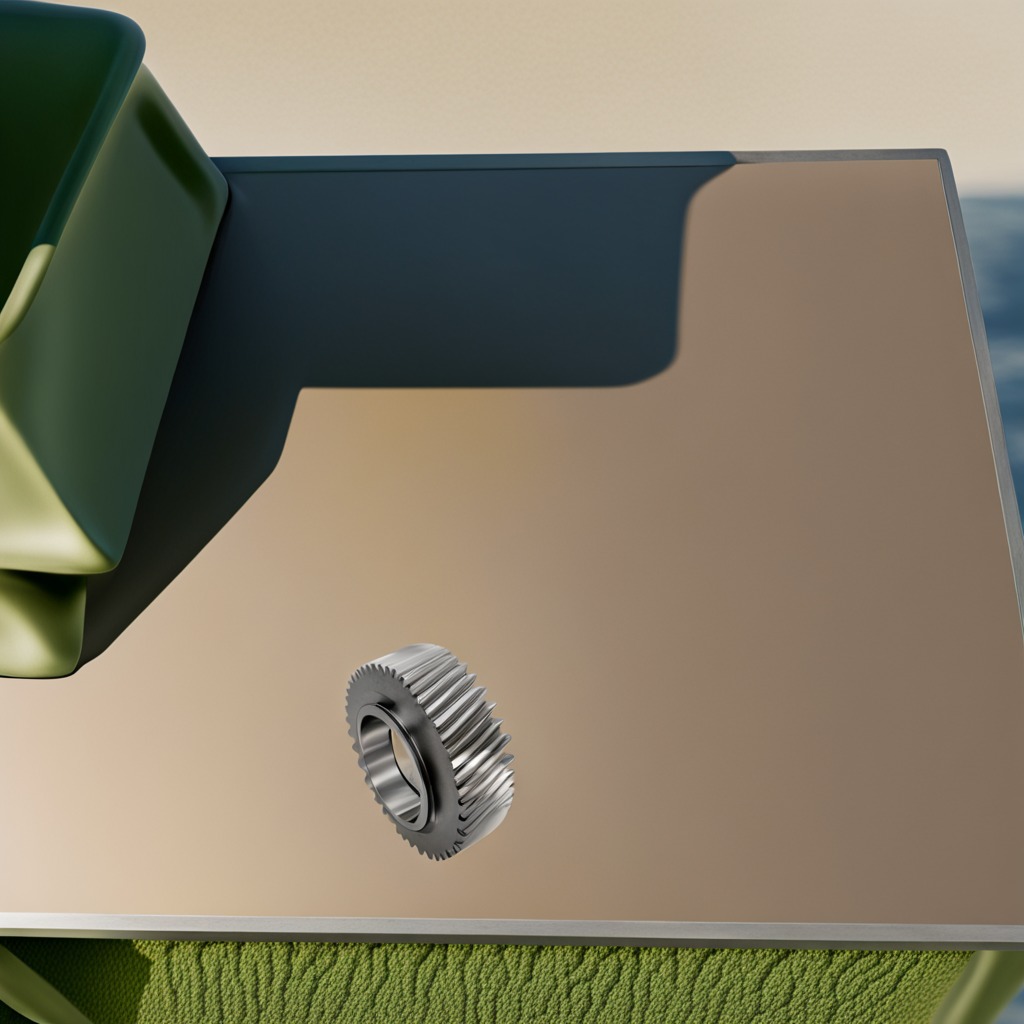
A steel gear with teeth lies on a textured surface in a temporary outdoor tool station.